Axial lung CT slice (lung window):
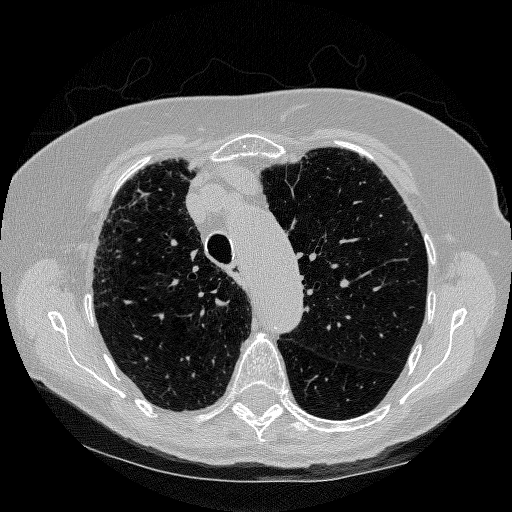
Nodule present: no